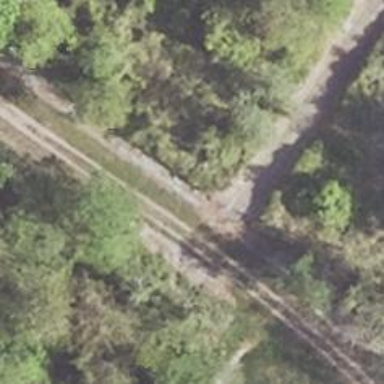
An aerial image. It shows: Paved pedestrian road with grade 1 tracktype.